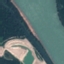
Land use / land cover: River